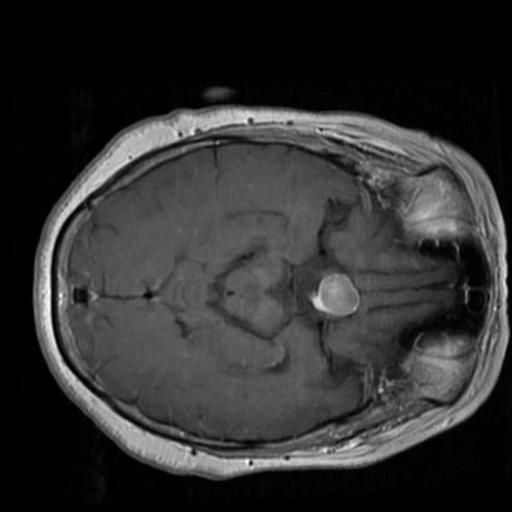
Label: brain_tumor